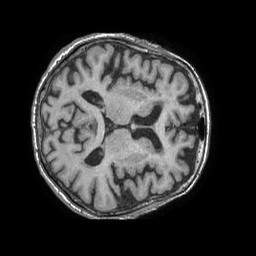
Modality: T1w
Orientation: axial
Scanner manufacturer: philips
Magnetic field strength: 1.5 T
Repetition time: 0.007664 s
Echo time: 0.003487 s